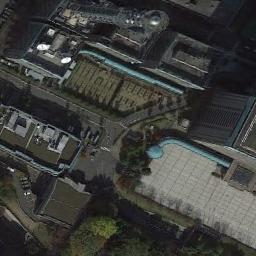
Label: commercial_area